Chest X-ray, PA view. Patient: 43 years old, sex M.
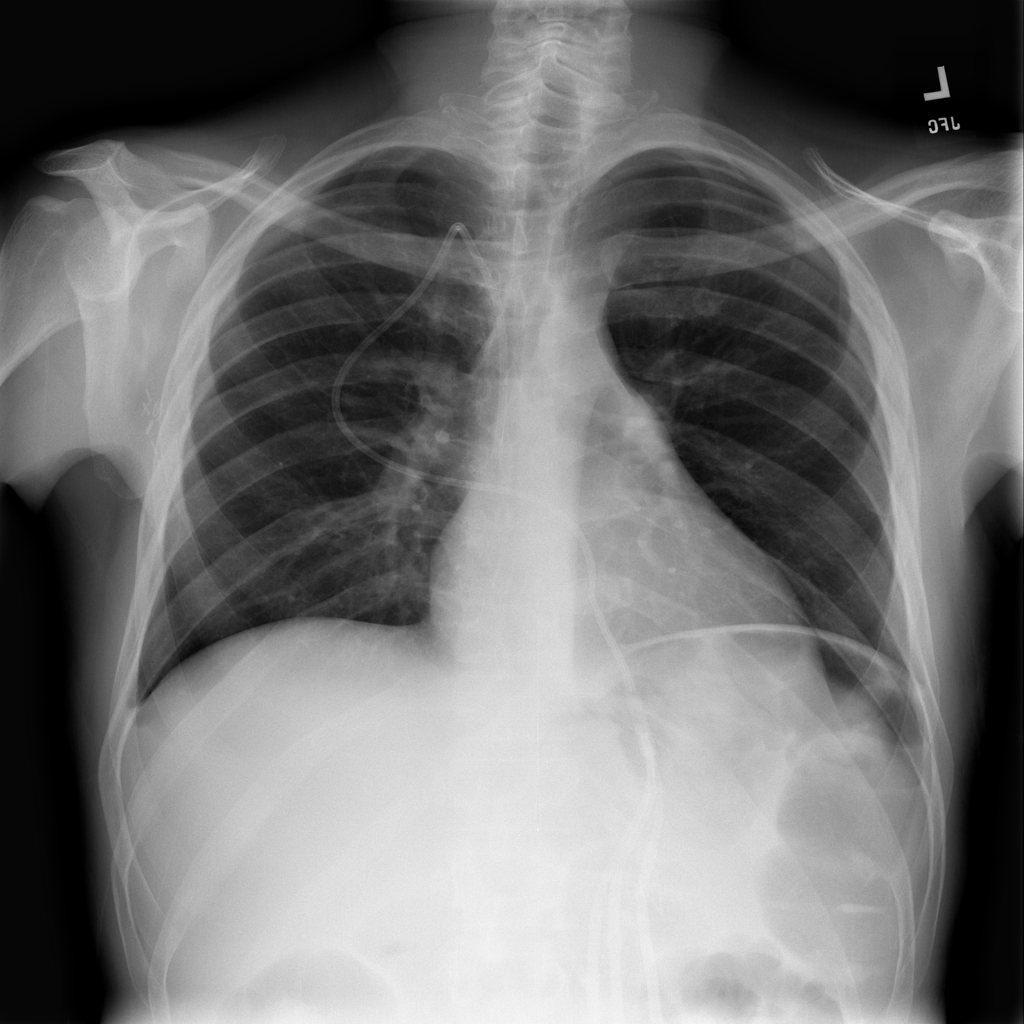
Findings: No Finding